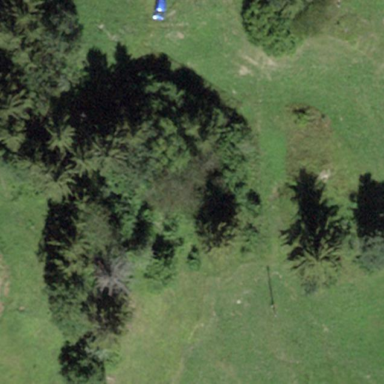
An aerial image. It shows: Forest area.